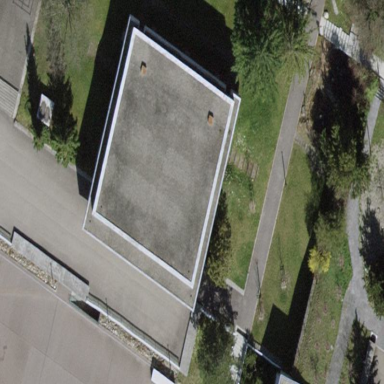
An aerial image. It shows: School building.